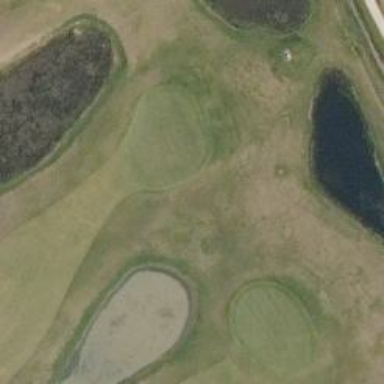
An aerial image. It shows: Golf hole.